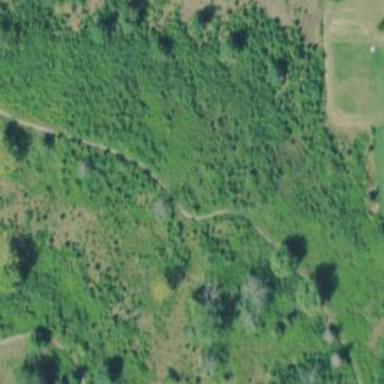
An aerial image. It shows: Grassy area designated as golf fairway.